Question: I just changed my VPN and tried to capture the browser traffic in fiddler logs.
1. I tried by checking the option "Automatically detect settings" (Tools > Winnet Options > LAN Settings)
2. Also checked the option "Decrypt HTTPs Traffic" (Tools - Options - )
3. Also Cleared the "Clear Winnet Cache, Cookies, browser cache, temp files" in system.
Can any one tell me how to solve this problem?
I attach my error in the image here, for your reference.

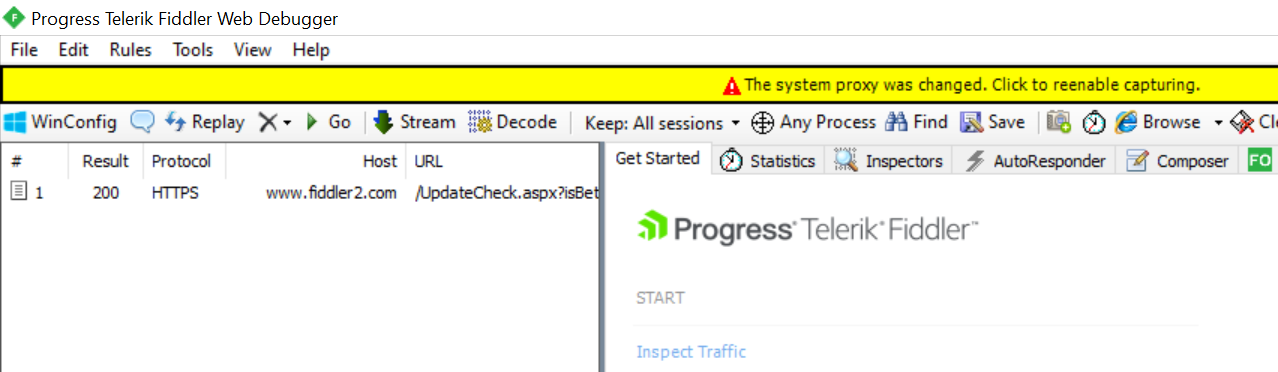
Answer: VPN software and firewall clients are common culprits. It's a known issue, please refer below link,
<URL>